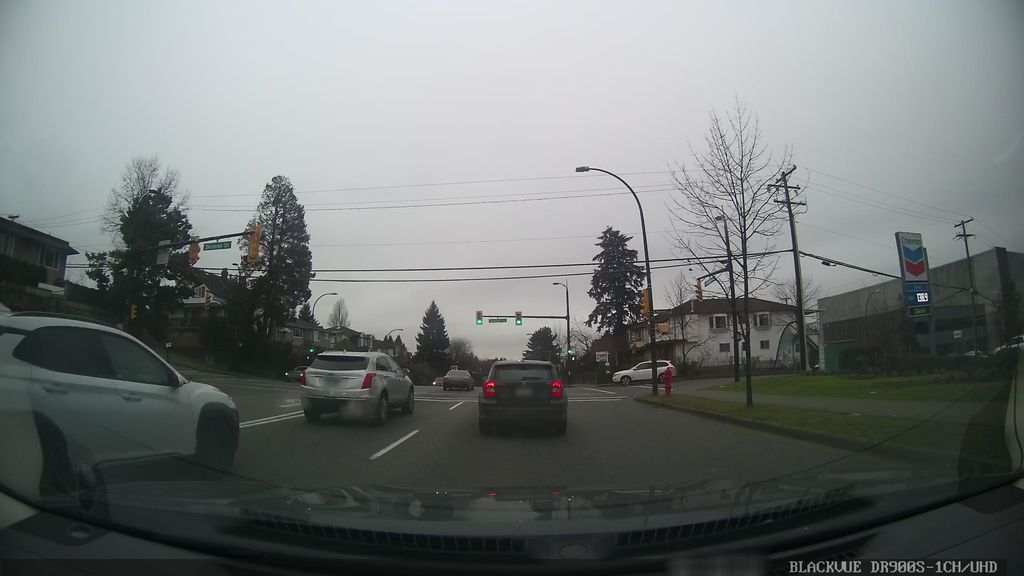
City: vancouver